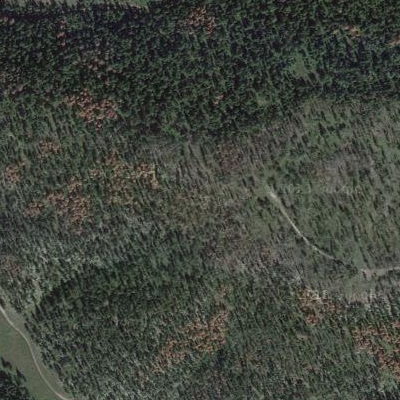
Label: Forest